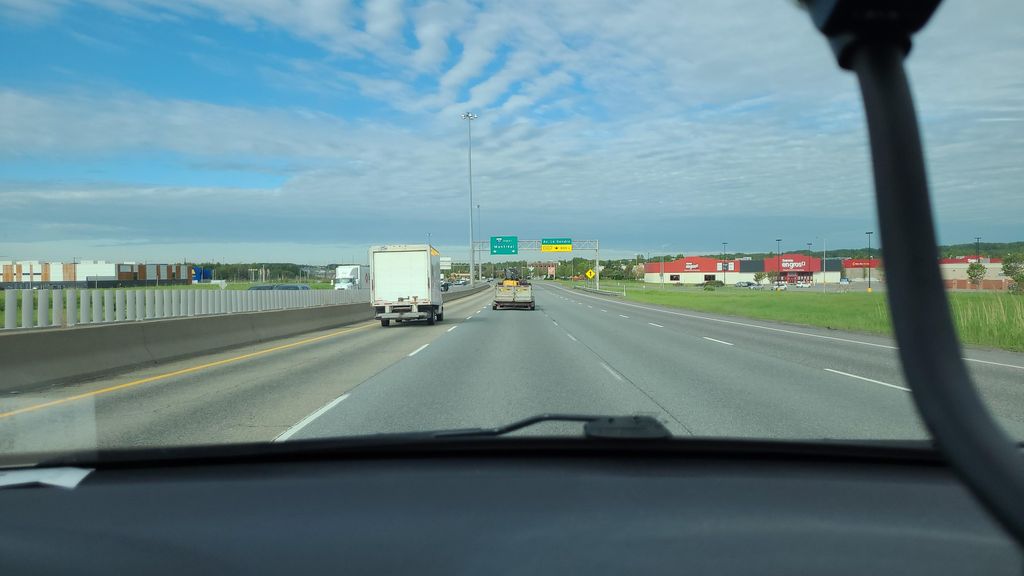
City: quebec_city